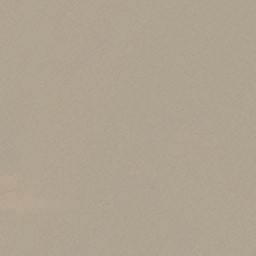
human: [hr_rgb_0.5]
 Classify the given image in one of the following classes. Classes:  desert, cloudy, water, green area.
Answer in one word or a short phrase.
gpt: desert